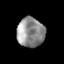
Tissue: prostate
Cell type: T cells
Senescence score: 0.3506
Nuclear area (px): 784
Mean DAPI intensity: 145.3125